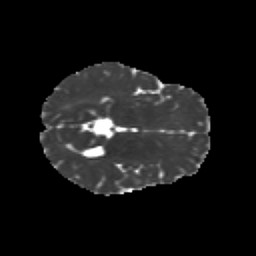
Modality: MD
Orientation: axial
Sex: female
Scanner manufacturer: siemens
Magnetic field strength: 3 T
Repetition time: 5 s
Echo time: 0.071 s